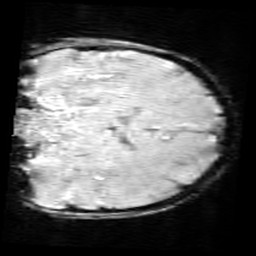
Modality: SWI
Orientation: coronal
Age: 9
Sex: male
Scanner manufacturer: siemens
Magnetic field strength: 3 T
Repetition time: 0.027 s
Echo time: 0.02 s